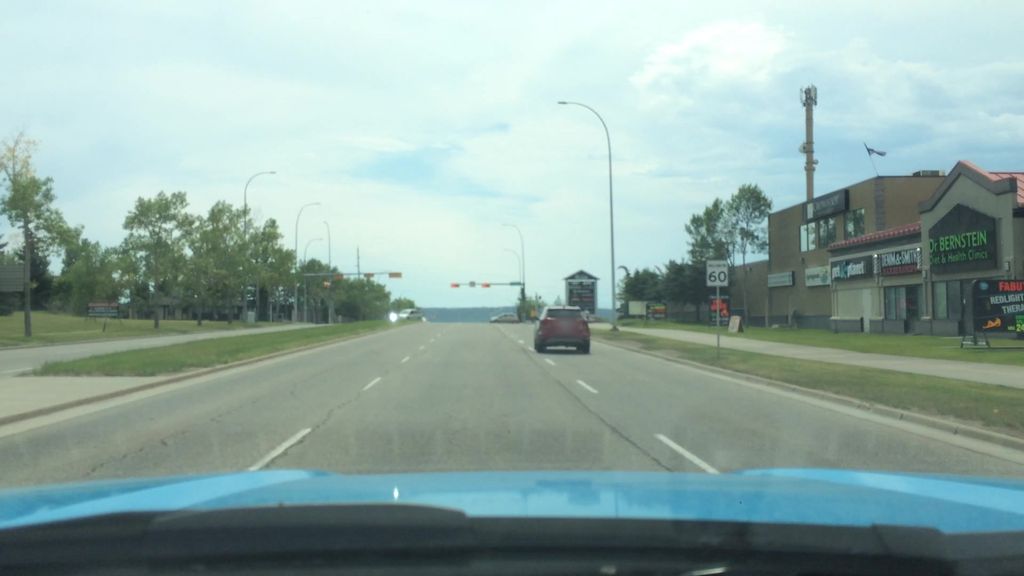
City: calgary